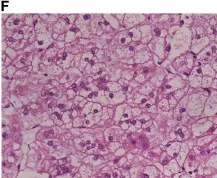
Pathological features of ACTH-independent CS during pregnancy caused by an adrenal adenoma. The tumor cells proliferated diffusely, and the cells of zona globularis, zona fasciculata, and zona reticularis could be seen.
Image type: pathology (h&e)